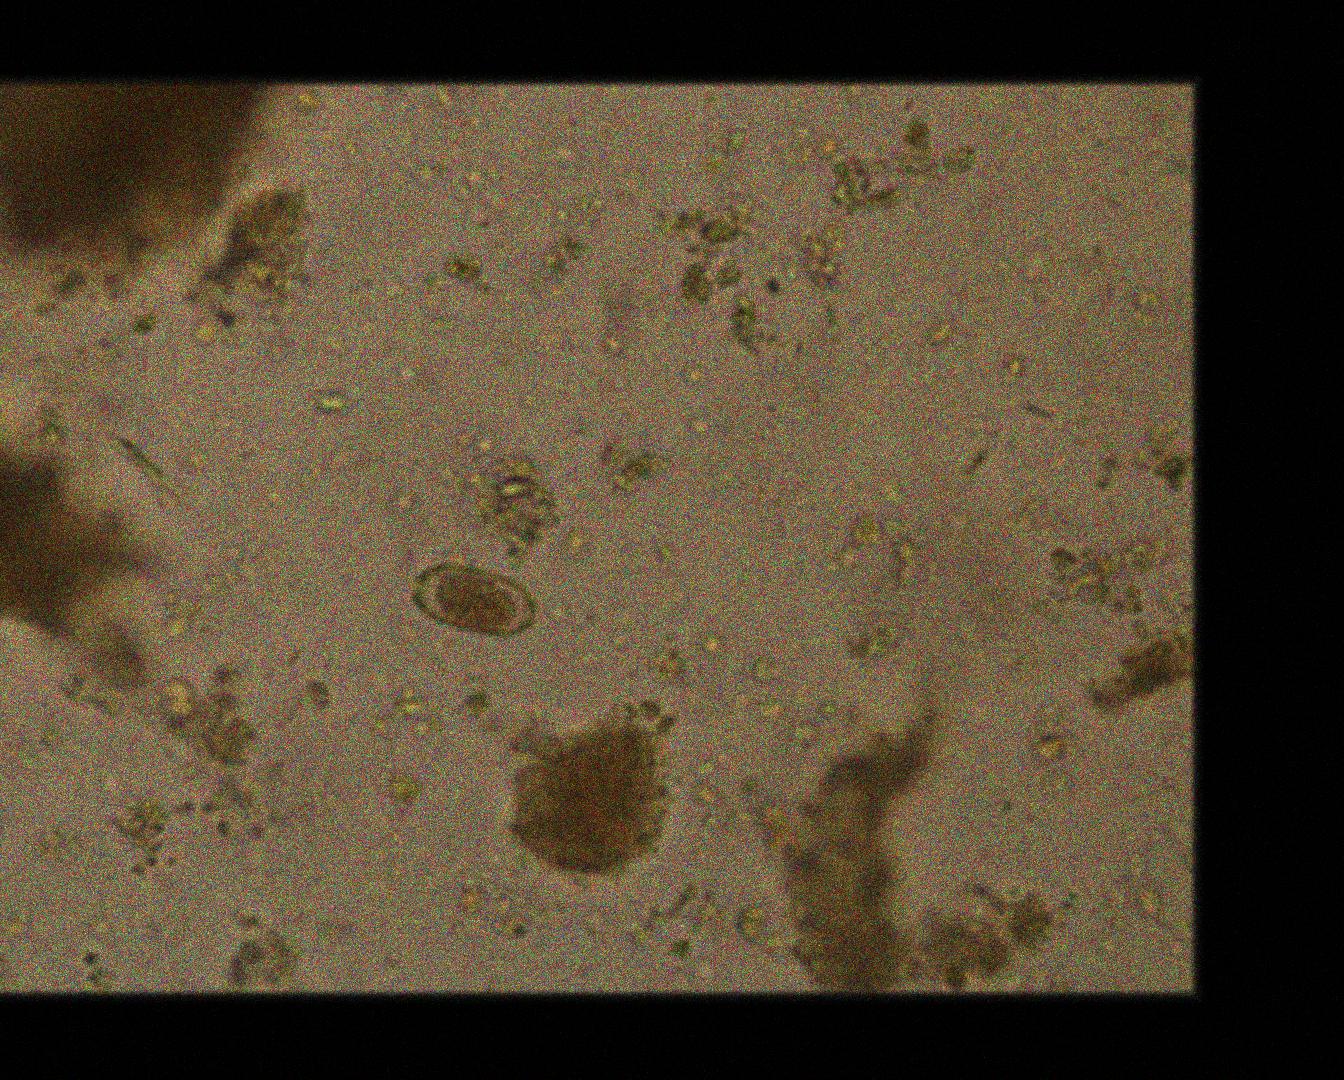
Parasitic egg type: Capillaria philippinensis